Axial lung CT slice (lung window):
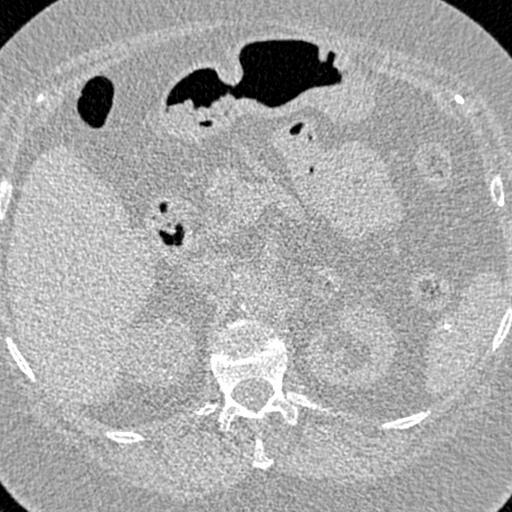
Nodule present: no